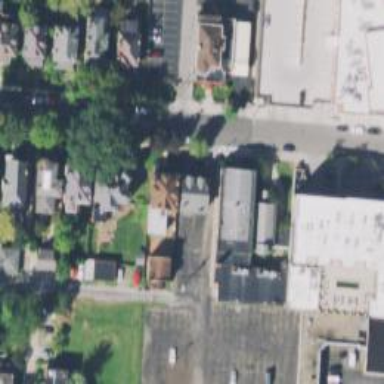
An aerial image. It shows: Alley classified as service road.